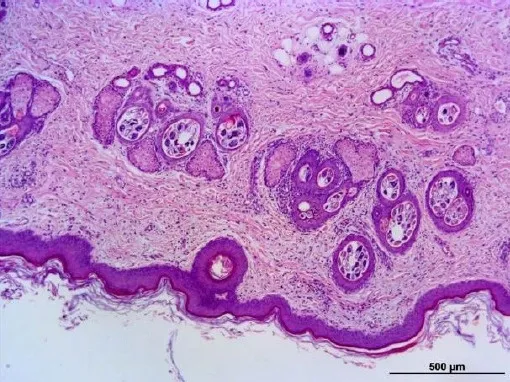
Histological section from the skin biopsy of the case under investigation. Various stages of the Demodex spp. of mites can be clearly visualized in the hair follicles (H&E staining, 50x magnification).
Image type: pathology (h&e)